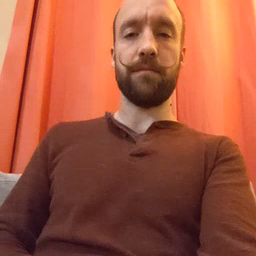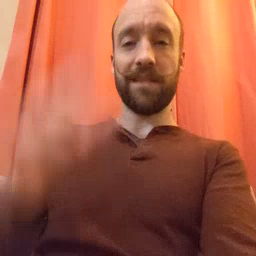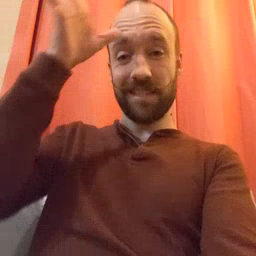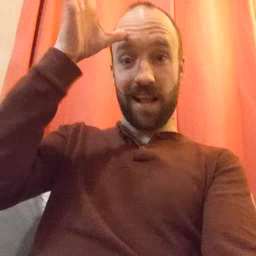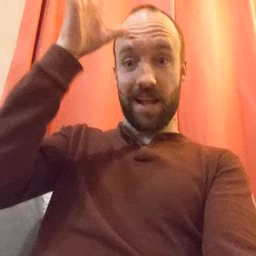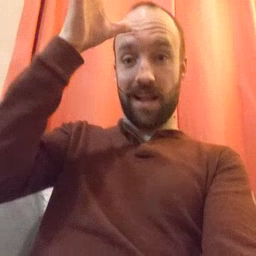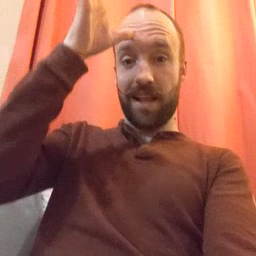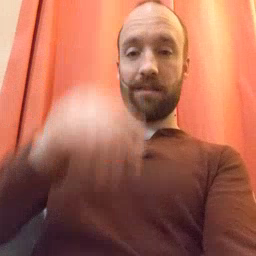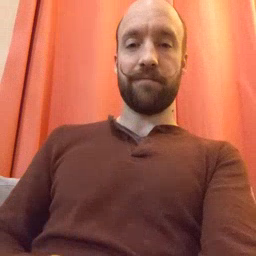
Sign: dad